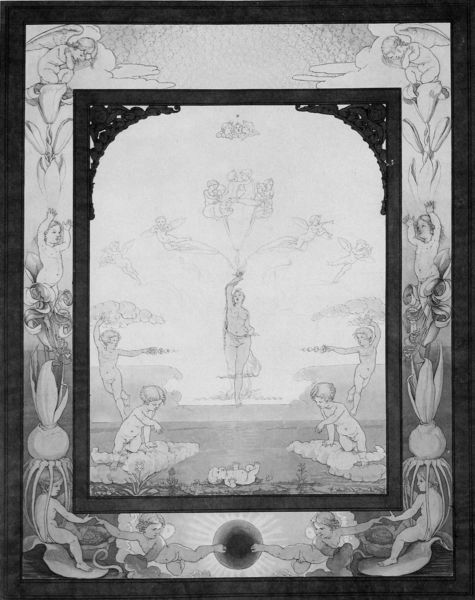
Titel: Der Morgen. Entwurfszeichnung
Künstler: Philipp Otto Runge
Standort: Berlin
Institution: Alte Nationalgalerie
Schlagwörter: flügel, himmel, mann, nackt, wasser, weiß, wolken, fluss, frauen, menschen, mädchen, see, blume, blumen, femmes, fenster, frau, grau, hell, holz, licht, schmuck, schwarz, skizze, symbol, zeichnung, blüten, rose, schleier, tuch, muster, ornament, tanz, mensch, rahmen, bild, spiegel, erde, horizont, morgen, spiegelung, sonne, kind, person, pflanze, pflanzen, fliegen, kinder, engel, garten, putto, ranken, springbrunnen, studie, sonnenuntergang, monochrom, baby, rand, figuren, romantik, jugendstil, symmetrie, affiche, symbolisme, floral, ornamente, nackte, zeigen, foto, fotografie, spiel, paradies, tusche, mond, moses, buch, religion, strahlen, symmetrisch, druck, schwarzweiss, radierung, blanc, noir, seite, plakat, kugel, allegorie, göttin, lilie, buchseite, ornamental, otto, schein, runge, jüngling, leben, knospen, jesus, lac, sonnenstrahlen, venus, leicht, mittelpunkt, bild im bild, femme, deutsche romantik, aurora, putten, fleurs, maria, madonna, gravure, lumière, babies, elfen, fee, putti, romantisme, soleil, ciel, nature, peinture, mucha, fleur, verzierungen, morgenröte, art nouveau, der, eau, klassisch, geburt, säugling, enfants, philipp otto runge, miroir, arabeske, bébé, enfant, vierge, fenêtre, croquis, esquisse, dessin, porte, projet, hamburg, nuage, nuages, zwiebeln, couleur, jeu, fokus, vitrail, nue, aile, ange, anges, mythologie, fruit, terre, aurore, matin, soir, knolle, knollen, jardin, coquillage, blumenzwiebel, blumenzwiebeln, paradis, synchron, kalenderblatt, mer, divin, philipp, glace, motifs, végétal, plante, enluminure, dieu, noir et blanc, photo, grotesque, saint, angelot, danse, der morgen, nus, rêve, trompette, esoterik, deesse, étude, danser, centre, danseuse, phillipp, esprit, printemps, cadre, vie, der kleine morgen, arpent, der große morgen, divinite, décoratif, encadrement, erots, großer morgen, hieroglyphe, kleiner morgen, musique blake, nymphe, puuten, spiegelgleicj, symetrie, cherubin, cherubins, alraunen, mythe, ocean, radieschen, nu, zeitungsblatt, alraune, belle epoque, naissance, détails, bee, brouillom, brouillon, bulbe, enfant\, vitail, nénuphar, jacinthe, garten zeichnung, eux